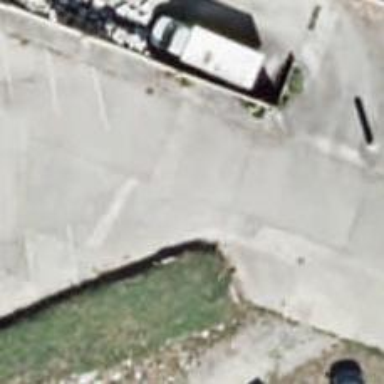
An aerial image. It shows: Fuel station.